Question: I tried
'''
@Override
public boolean onCreateOptionsMenu(Menu menu) {
Log.v(
this.getClass().getName() + "!!!",
new Exception().getStackTrace()[0].getMethodName()
);
MenuItem m_item = (MenuItem)menu.findItem(R.id.action_settings);
if(m_item != null)
m_item.setTitle("Back to test");
// Inflate the menu; this adds items to the action bar if it is present.
getMenuInflater().inflate(R.menu.settings, menu);
return true;
}
'''
but it always gets null.And also,onCreate seems to have it as null as well. Is there a function that i can modify the text on it during runtime??? And if so, is there an easy way to find it?
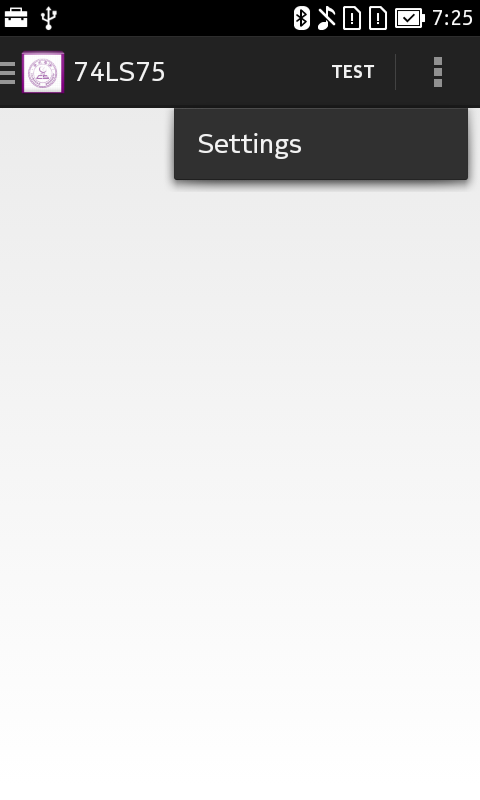
Answer: You should add items in the menu xml. You can find it on the folder . There you have all the menus available for inflation.
I suppose that you have only one. This is how it could look with added options:
'''
<?xml version="1.0" encoding="utf-8"?>
<menu xmlns:android="http://schemas.android.com/apk/res/android"
xmlns:app="http://schemas.android.com/apk/res-auto">
<item
android:id="@+id/searchMain"
android:icon="@drawable/ic_action_search"
app:showAsAction="ifRoom|withText"
android:title="Search"/>
<item
android:id="@+id/searchBarcodeScan"
android:icon="@drawable/ic_launcher"
app:showAsAction="always|withText"
android:title="Scanner"/>
<item
android:id="@+id/seeList"
android:icon="@drawable/ic_launcher"
app:showAsAction="ifRoom|withText"
android:title="See list"/>
<item
android:id="@+id/settings"
android:icon="@drawable/ic_settings"
app:showAsAction="ifRoom|withText"
android:title="Settings"/>
</menu>
'''
Then in your activity you can react to the option selected by overriding this method and doing things inside it:
'''
@Override
public boolean onOptionsItemSelected(MenuItem item) {
switch (item.getItemId()) {
case R.id.searchMain:
doSomething();
return true;
case R.id.searchBarcodeScan:
doSomething2();
return true;
case R.id.seeList:
doSomething3();
return true;
case R.id.settings:
doSomething4();
return true;
}
return super.onOptionsItemSelected(item);
}
'''
In order to change menus in runtime, you should call the method . This method will force the recreation of the menu and this time method will be called. You should override it in your Activity this way:
'''
@Override
public boolean onPrepareOptionsMenu(Menu menu) {
if(someCondition){
getMenuInflater().inflate(R.menu.main_menu, menu);
}
else if(someOtherCondition){
getMenuInflater().inflate(R.menu.other_menu, menu);
}
return true;
}
'''